Interaction volume radius: 5 \u00c5
Interaction volume height: 10 \u00c5
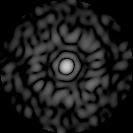
Disorder parameter: 0.8658